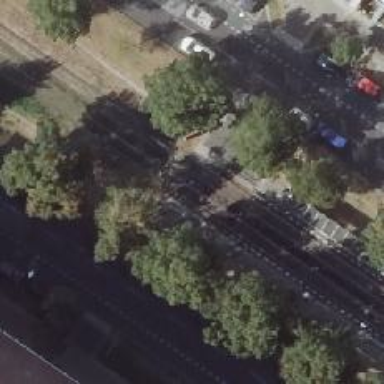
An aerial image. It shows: Uncontrolled tram railway crossing.